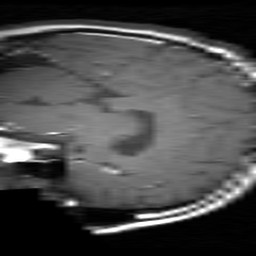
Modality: T1w
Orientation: sagittal